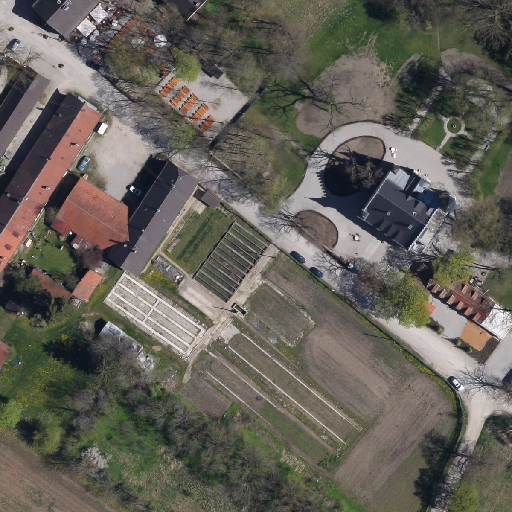
Referring expression: building along the road